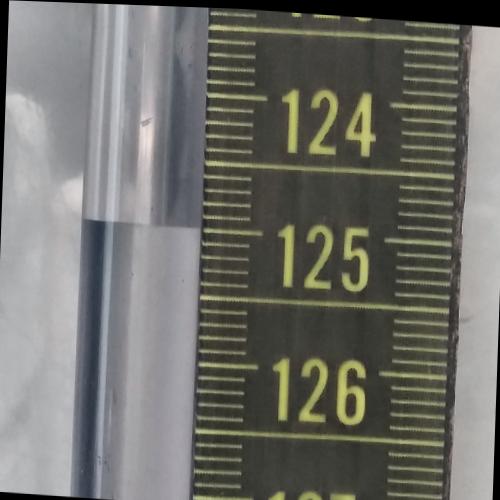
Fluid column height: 125.0 cm